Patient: sex F, age 53
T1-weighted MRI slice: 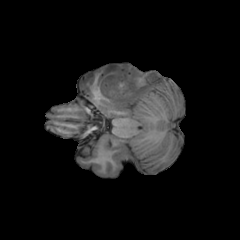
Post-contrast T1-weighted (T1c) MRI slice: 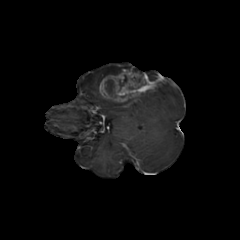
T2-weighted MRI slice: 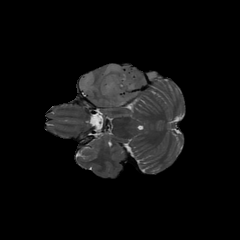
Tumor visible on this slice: yes
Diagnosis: Glioblastoma, IDH-wildtype
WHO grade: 4